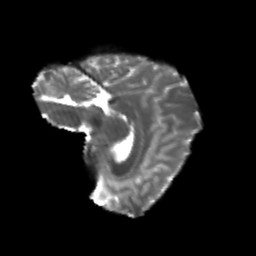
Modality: T2w
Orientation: sagittal
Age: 23
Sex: female
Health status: healthy
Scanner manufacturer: philips
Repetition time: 7.393 s
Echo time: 0.08599 s